Aerial crown-view tile of a tropical tree (Barro Colorado Island, Panama), acquired 20250616:
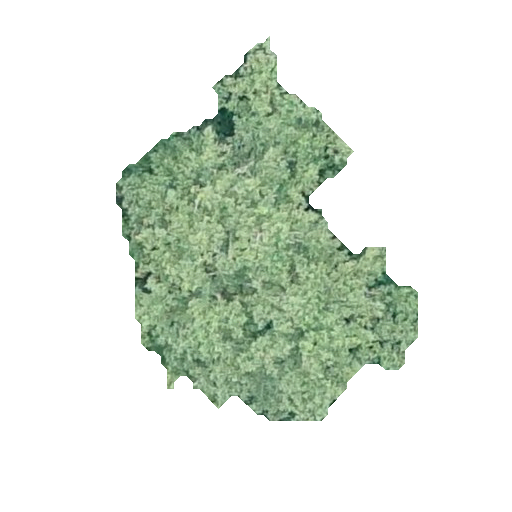
Species: Hieronyma alchorneoides
GBIF accepted scientific name: Hieronyma alchorneoides
Crown area: 97.508 m²